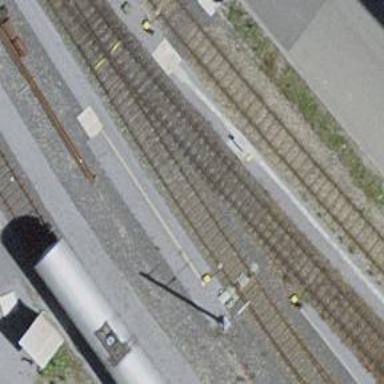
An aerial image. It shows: Single railway spur track.